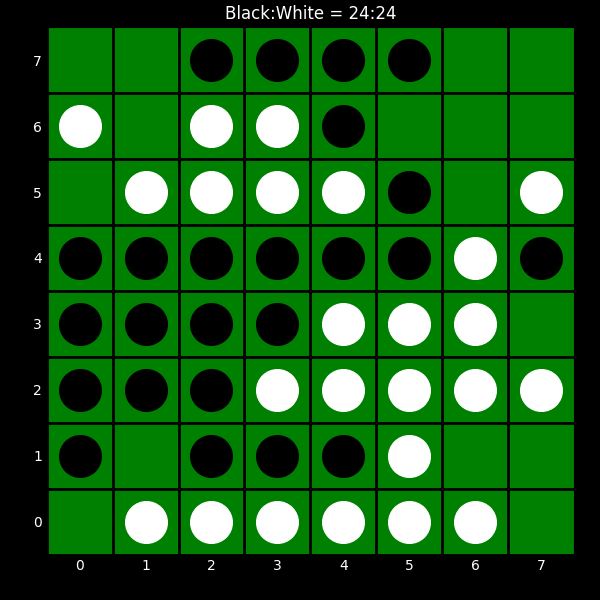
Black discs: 24
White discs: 24